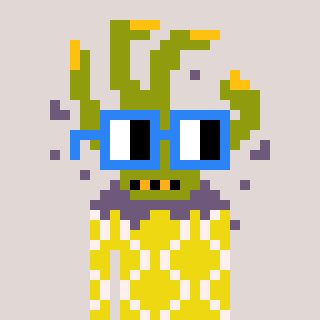
a pixel art character with square blue glasses, a zombie-hand-shaped head and a yellow-colored body on a warm background